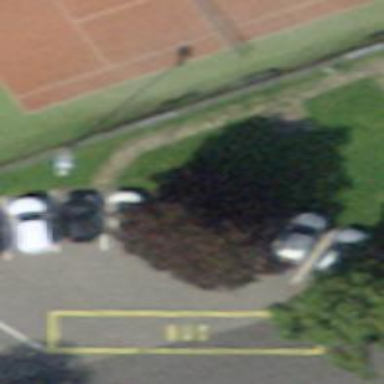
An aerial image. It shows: Parking area.